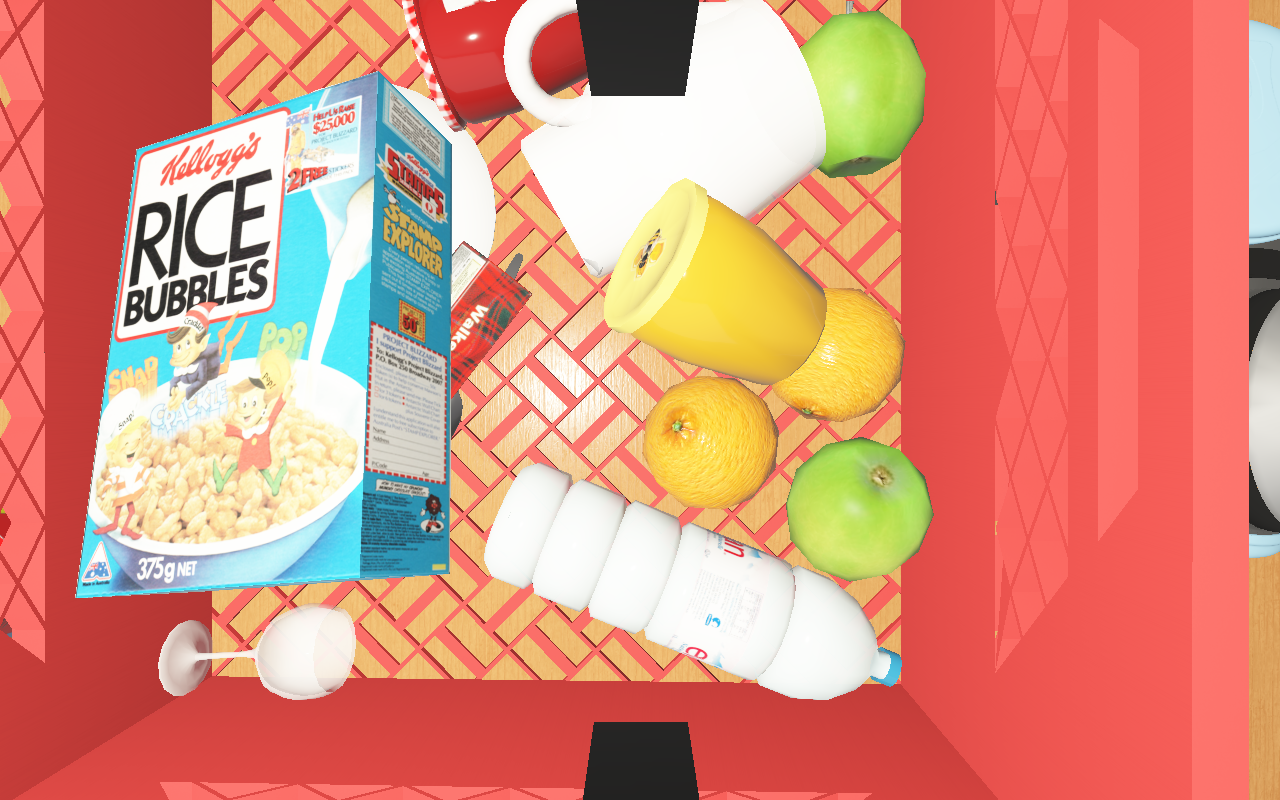
Objects in the scene:
water bottle
apple
apple
orange
orange
wineglass
cereal box
biscuit box